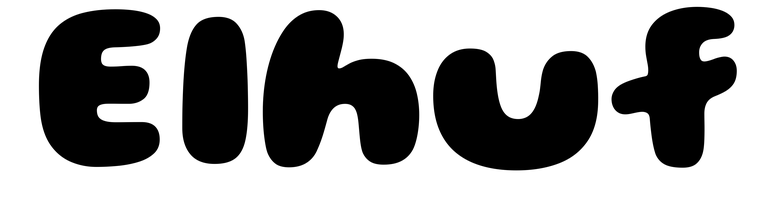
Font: Gluten_ExtraBold